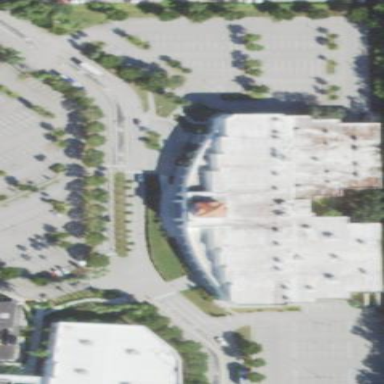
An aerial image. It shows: Commercial building that functions as cinema.